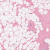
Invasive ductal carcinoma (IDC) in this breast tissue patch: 0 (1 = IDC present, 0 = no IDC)